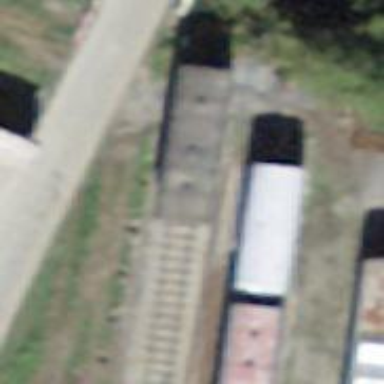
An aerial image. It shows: Preserved narrow-gauge railway in yard.